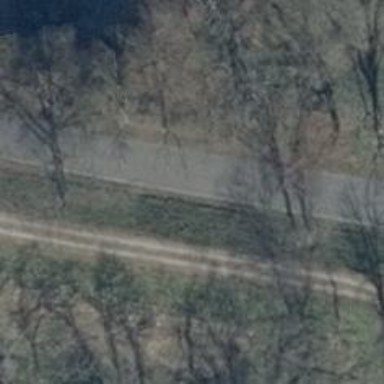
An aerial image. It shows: Unclassified road with asphalt surface.